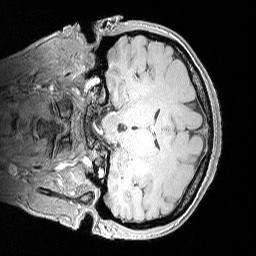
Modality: MP2RAGE
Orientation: coronal
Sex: female
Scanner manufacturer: siemens
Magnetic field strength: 3 T
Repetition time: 5 s
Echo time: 0.00292 s